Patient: sex F, age 69
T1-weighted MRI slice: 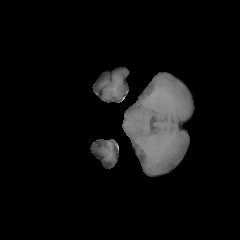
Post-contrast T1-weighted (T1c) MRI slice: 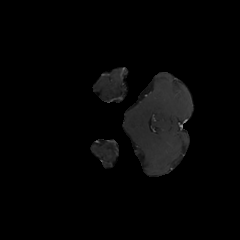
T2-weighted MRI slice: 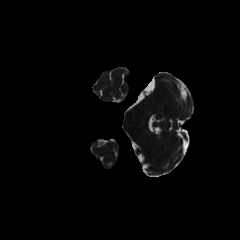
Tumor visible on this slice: no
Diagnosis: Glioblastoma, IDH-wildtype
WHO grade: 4